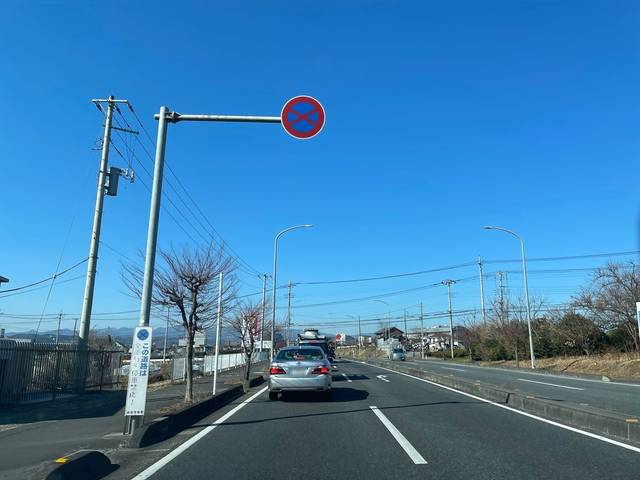
Region: Japan
Coordinates: 35.858, 139.339